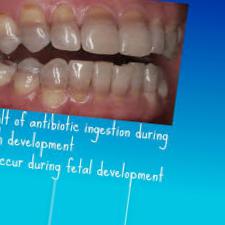
Condition: Tooth Discoloration